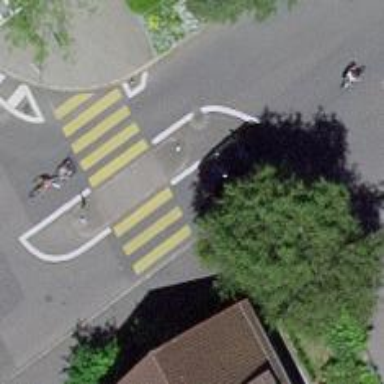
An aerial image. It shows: Marked road crossing with pedestrian island.